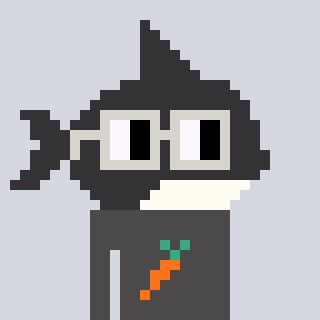
a pixel art character with square light gray glasses, a orca-shaped head and a grayscale-colored body on a cool background